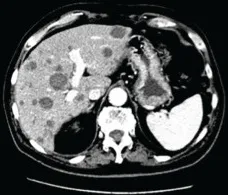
CT of the chest and abdomen pre and post treatment with combination nibolumab and ipiliimumab. (D) Resolution of retroperitoneal lymphadenopathy and marked interval decrease size of hepatic metastasis with lesion now measuring 1.7 cm.
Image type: radiology (ct)